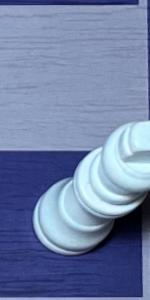
Label: King_White